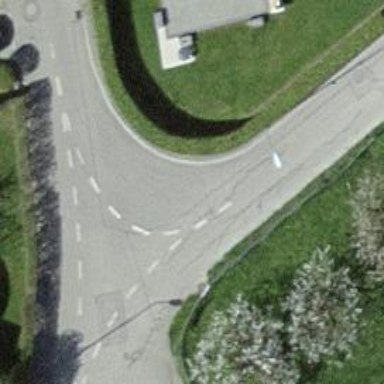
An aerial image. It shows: Residential road with asphalt surface.